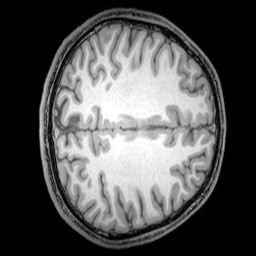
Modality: T1w
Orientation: axial
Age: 23
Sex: male
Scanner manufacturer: philips
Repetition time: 0.008233 s
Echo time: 0.0038 s